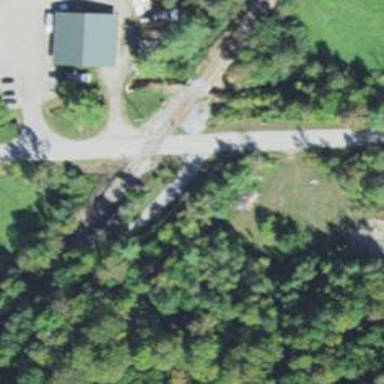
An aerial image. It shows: Railway track.